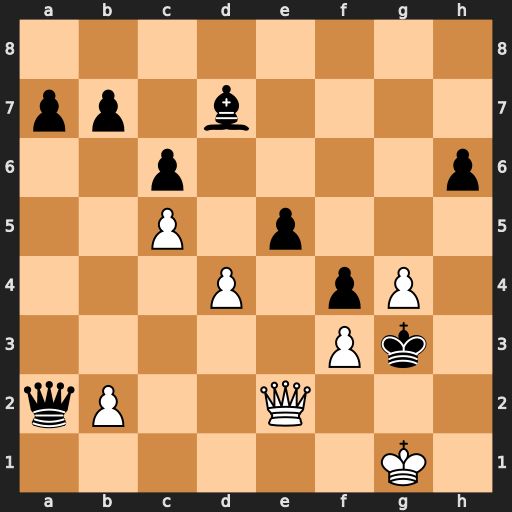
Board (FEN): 8/pp1b4/2p4p/2P1p3/3P1pP1/5Pk1/qP2Q3/6K1
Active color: w
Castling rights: -
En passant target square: -
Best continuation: Qf2+ Kh3 Qh2#